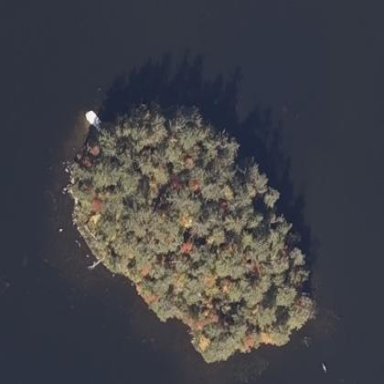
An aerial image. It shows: Island.